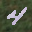
Label: 4